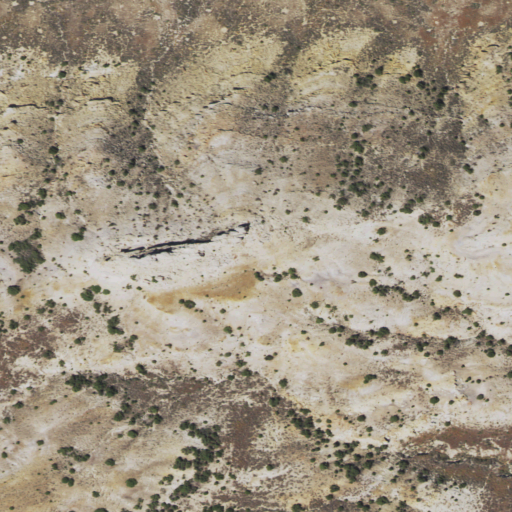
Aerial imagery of mountain in Wyoming named Shiprock containing shrub and grassland